Question: I am trying to create a vertical line with a text in the middle. I don't know how to achieve this in css.
See image
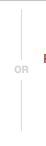
Answer: Actually, many ways.
One of them:
html
'''
<div class="wrapper">
<div class="line"></div>
<div class="wordwrapper">
<div class="word">or</div>
</div>
</div>
'''
css
'''
.wrapper {
position: relative;
width: 250px;
height: 300px;
border: 1px dashed #ccc;
margin: 10px;
}
.line {
position: absolute;
left: 49%;
top: 0;
bottom: 0;
width: 1px;
background: #ccc;
z-index: 1;
}
.wordwrapper {
text-align: center;
height: 12px;
position: absolute;
left: 0;
right: 0;
top: 50%;
margin-top: -12px;
z-index: 2;
}
.word {
color: #ccc;
text-transform: uppercase;
letter-spacing: 1px;
padding: 3px;
font: bold 12px arial,sans-serif;
background: #fff;
}
'''
See example: <URL>